Question: ## My aim
I'm trying to display, for every table in my database, an HTML one which should have:
- -
Just like this one:

## My code
'''
<?php
$num = 0;
$connessione = mysqli_connect();
$tables = mysqli_query($connessione,"SHOW TABLES");
while($row = mysqli_fetch_array($tables)){
echo '<i>'.$row['Tables_in_my_db'].'</i><table border="1px"><tr>';
$columns = mysqli_query($connessione,"SHOW COLUMNS FROM ".$row['Tables_in_my_db']);
while($row2 = mysqli_fetch_array($columns)){
echo '<td><b>'.$row2['Field'].'</b></td> ';
}
echo '</tr>';
$query = "SELECT * FROM ".$row['Tables_in_my_db'];
$fields = mysqli_query($connessione,$query);
echo '<tr>';
while($row3 = mysqli_fetch_array($fields)){
echo '<td>'.$row3[$num].'</td>';
$temp = $num+1;
if($row3[$temp]==""){break;}
$num = $temp;
}
echo '</tr></table>';
$num = 0;
}
?>
'''
## What's not working
I get only the first two lines per table as output (the first containing the names of the columns, the second one with some values which aren't in the same record of database).
## Debugging
'error_reporting(E_ALL)' returns a bunch of 'Notice: Undefined offset on line 19'
## My question
How can I fix this code?
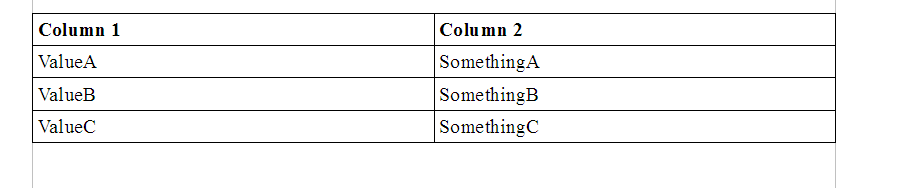
Answer: Try this one:
'''
$connessione = mysqli_connect();
$tables = mysqli_query( $connessione, "SHOW TABLES" );
while( $row = mysqli_fetch_array( $tables ) ){
echo '<i>' . $row[ 'Tables_in_my_db' ] . '</i><table border="1px">';
// Show columns
$columns = mysqli_query( $connessione, "SHOW COLUMNS FROM ".$row[ 'Tables_in_my_db' ] );
// Here we collect column names to output row values in the same order
$columnNames = array();
echo '<tr>';
while( $row2 = mysqli_fetch_array( $columns ) ){
$columnNames []= $row2[ 'Field' ];
echo '<td><b>' . $row2[ 'Field' ] . '</b></td> ';
}
echo '</tr>';
// Show table rows
$query = "SELECT * FROM " . $row[ 'Tables_in_my_db' ];
$fields = mysqli_query( $connessione, $query );
$maxRows = 10;
while( $row3 = mysqli_fetch_array( $fields ) ){
echo '<tr>';
foreach( $columnNames as $columnName ) {
echo '<td>' . $row3[ $columnName ] . '</td>';
}
echo '</tr>';
$maxRows--;
if( !$maxRows ) {
break;
}
}
echo '</table>';
}
'''